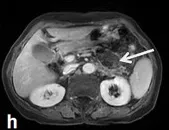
The second imaging. Equilibrium phase. Show the tumor mass with intermediate enhancement of the peripheral component, the non-enhanced cyst-like central area (arrows).
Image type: radiology (mri)